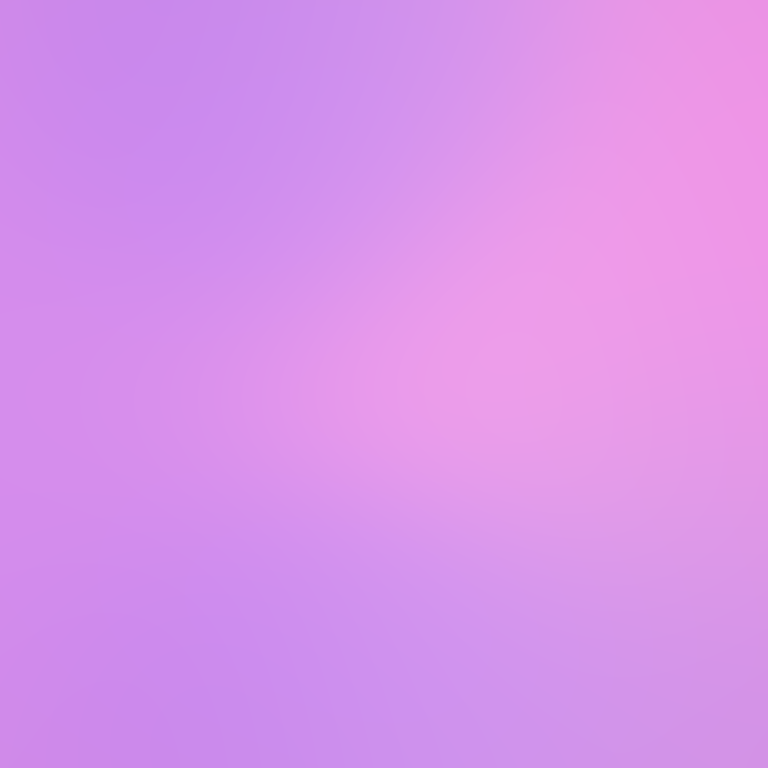
Abstract light effect, smooth gradient from soft lavender to gentle pink, serene atmosphere, diffuse glow, no room, no furniture, no objects.